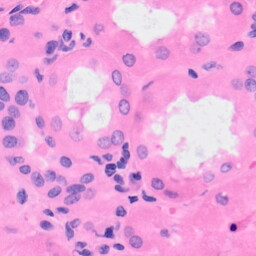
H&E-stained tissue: Kidney